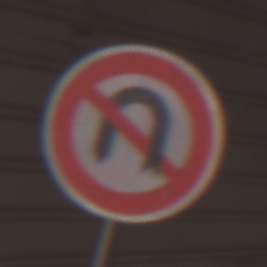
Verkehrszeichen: VerbotWenden
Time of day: MorningAfternoon
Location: Outdoor (Urban)
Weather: Clear
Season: NotSpecified
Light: Natural